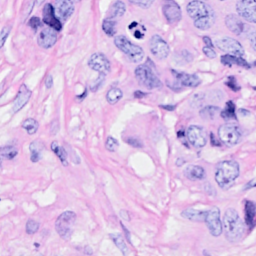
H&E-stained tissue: Breast